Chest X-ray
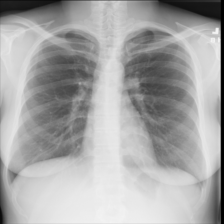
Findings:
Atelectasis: negative
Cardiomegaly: negative
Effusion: negative
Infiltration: negative
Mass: negative
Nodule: negative
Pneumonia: negative
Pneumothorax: negative
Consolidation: negative
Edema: negative
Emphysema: negative
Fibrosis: negative
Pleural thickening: negative
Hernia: negative